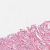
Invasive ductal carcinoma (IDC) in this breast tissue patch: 0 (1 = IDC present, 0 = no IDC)